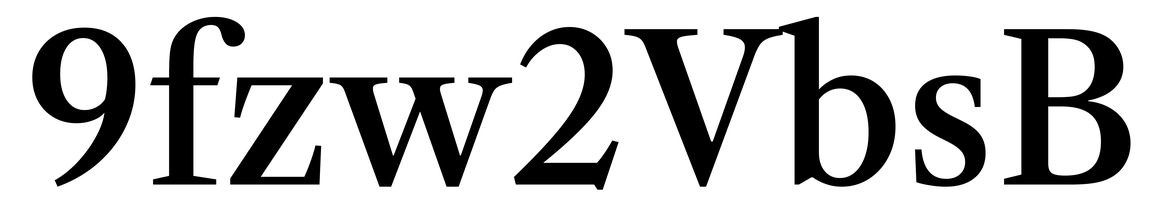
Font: LibreCaslonText_Medium